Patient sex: M
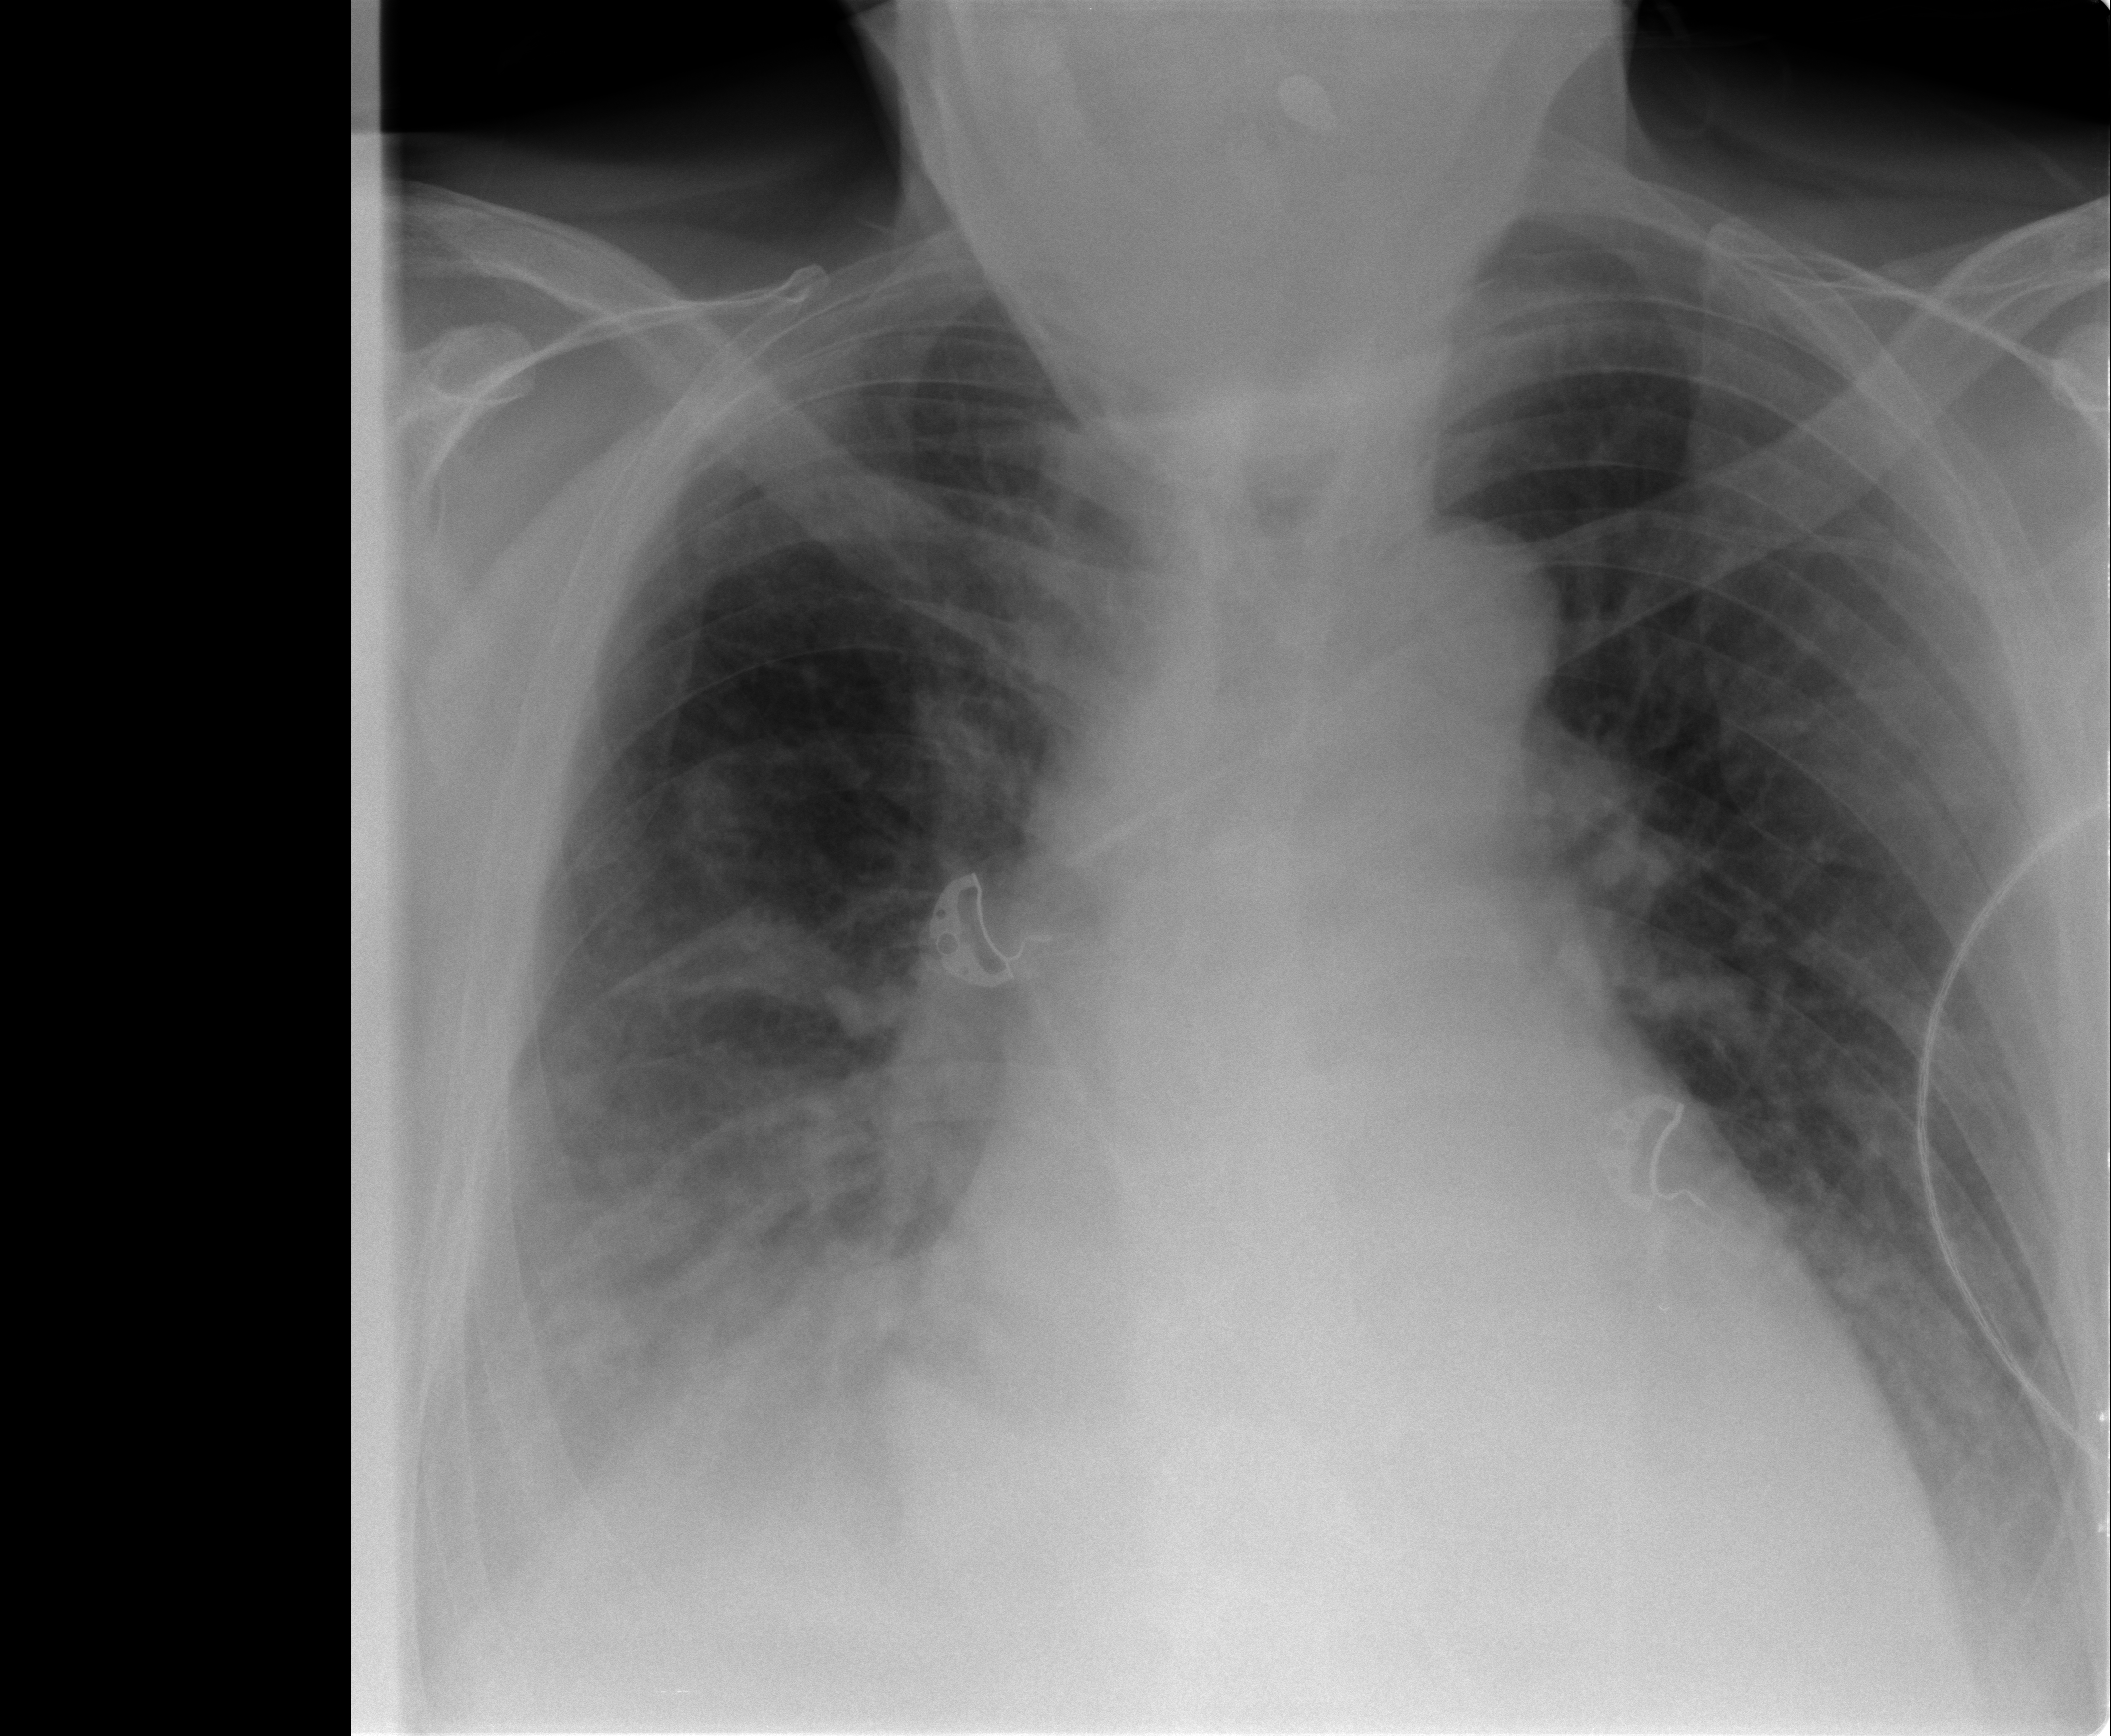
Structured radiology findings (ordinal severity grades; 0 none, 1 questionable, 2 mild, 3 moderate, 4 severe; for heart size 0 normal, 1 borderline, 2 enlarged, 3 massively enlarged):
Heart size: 2
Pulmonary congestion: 2
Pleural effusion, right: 2
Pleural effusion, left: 1
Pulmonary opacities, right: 2
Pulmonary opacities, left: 0
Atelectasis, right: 0
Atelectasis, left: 0